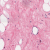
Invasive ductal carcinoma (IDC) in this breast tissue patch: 0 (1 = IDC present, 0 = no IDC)